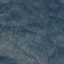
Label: HerbaceousVegetation